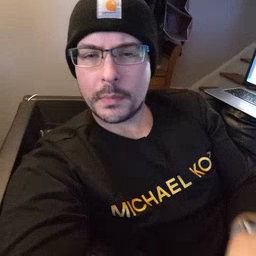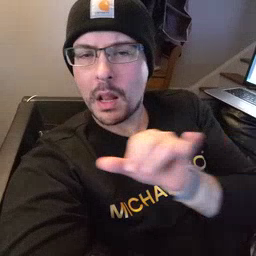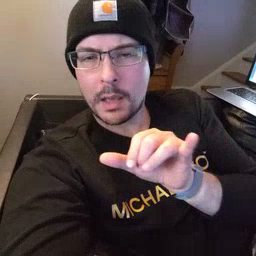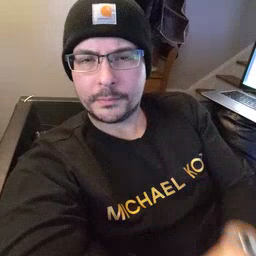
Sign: like